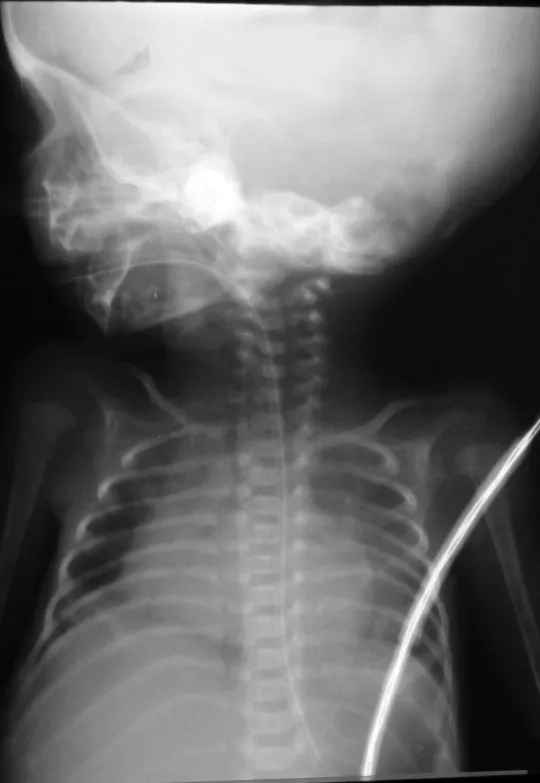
X-ray chest with mandible showed calcified crowns of the first and second deciduous molar in Twin B.
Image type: radiology (x_ray)